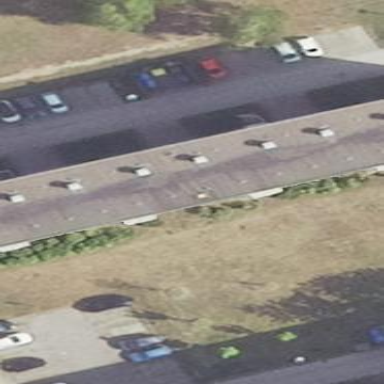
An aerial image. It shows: Image showing building with apartments.